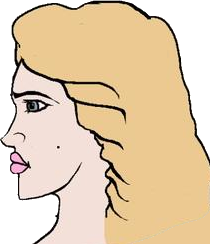
Label: 4_Yes_Chad